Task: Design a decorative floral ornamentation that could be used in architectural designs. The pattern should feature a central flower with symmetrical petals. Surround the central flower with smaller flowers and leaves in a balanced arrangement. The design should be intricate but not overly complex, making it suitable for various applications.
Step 1059:
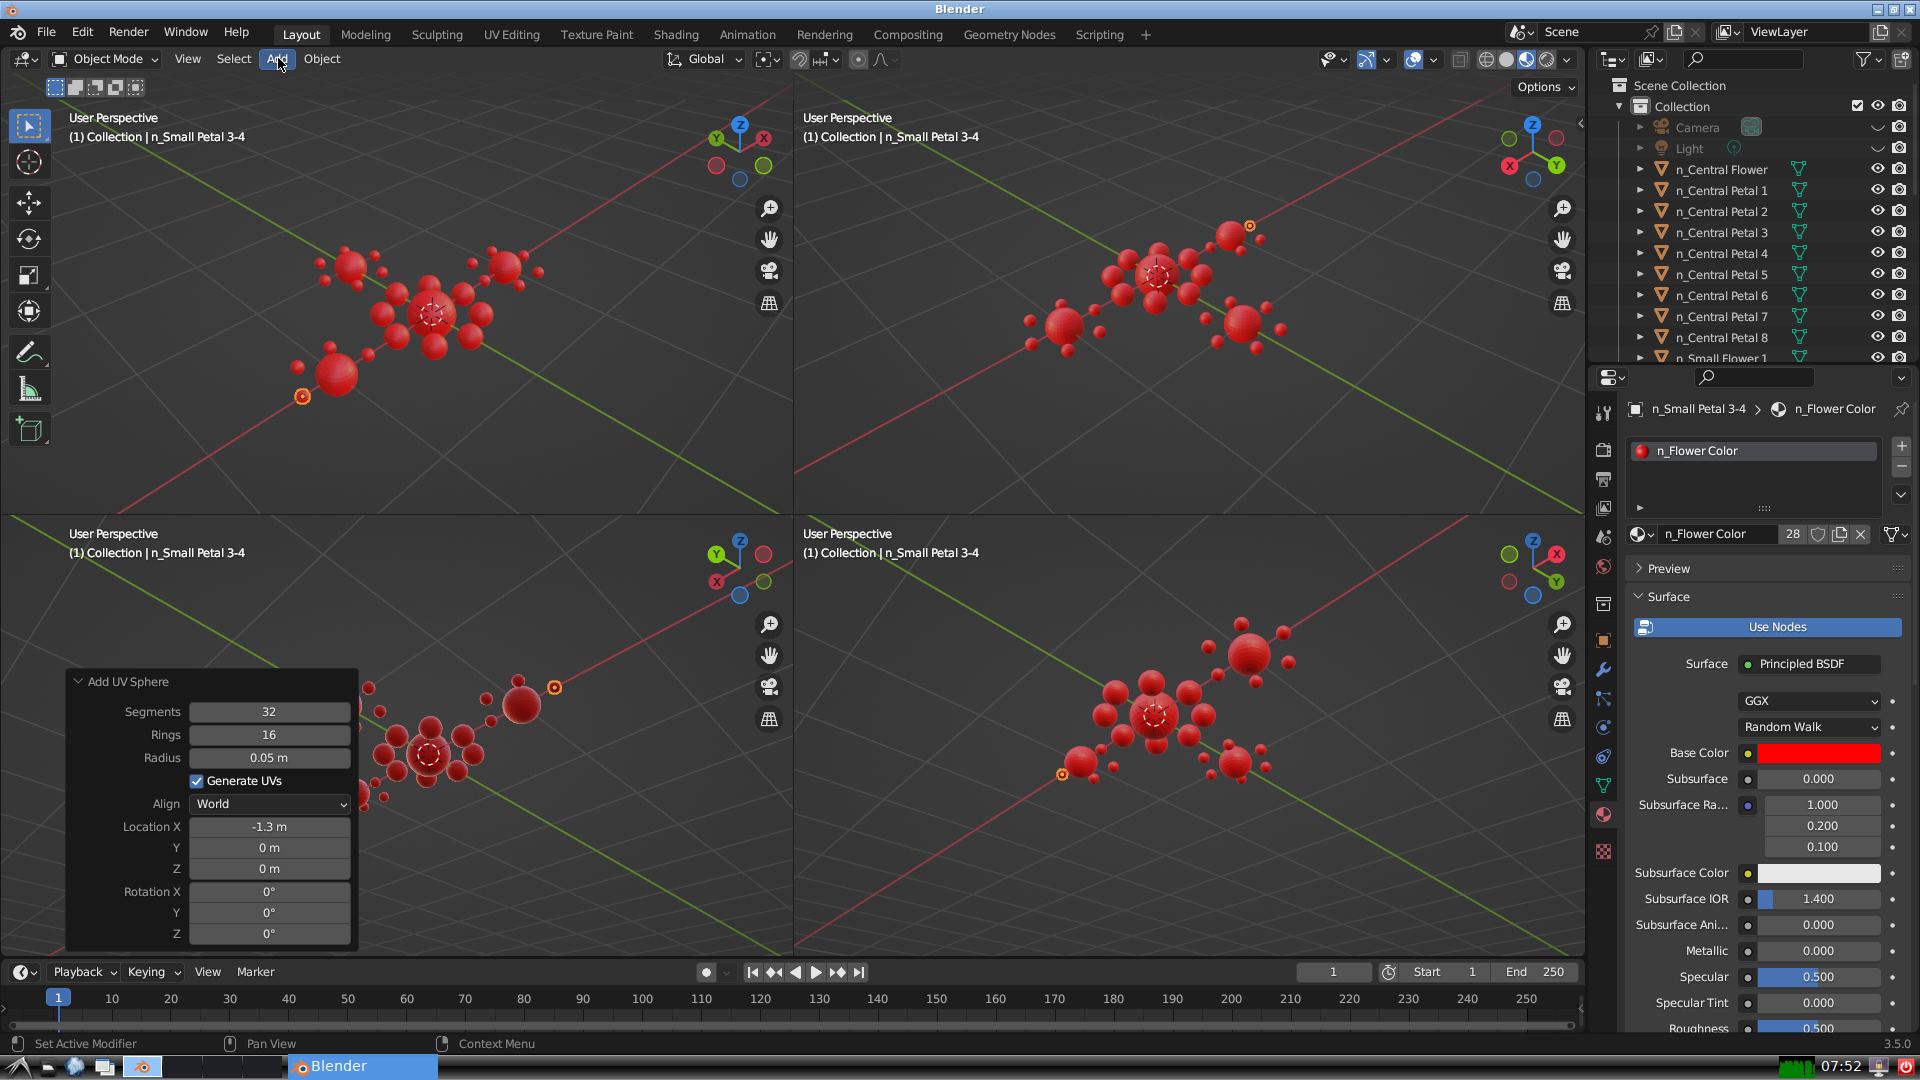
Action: click: no